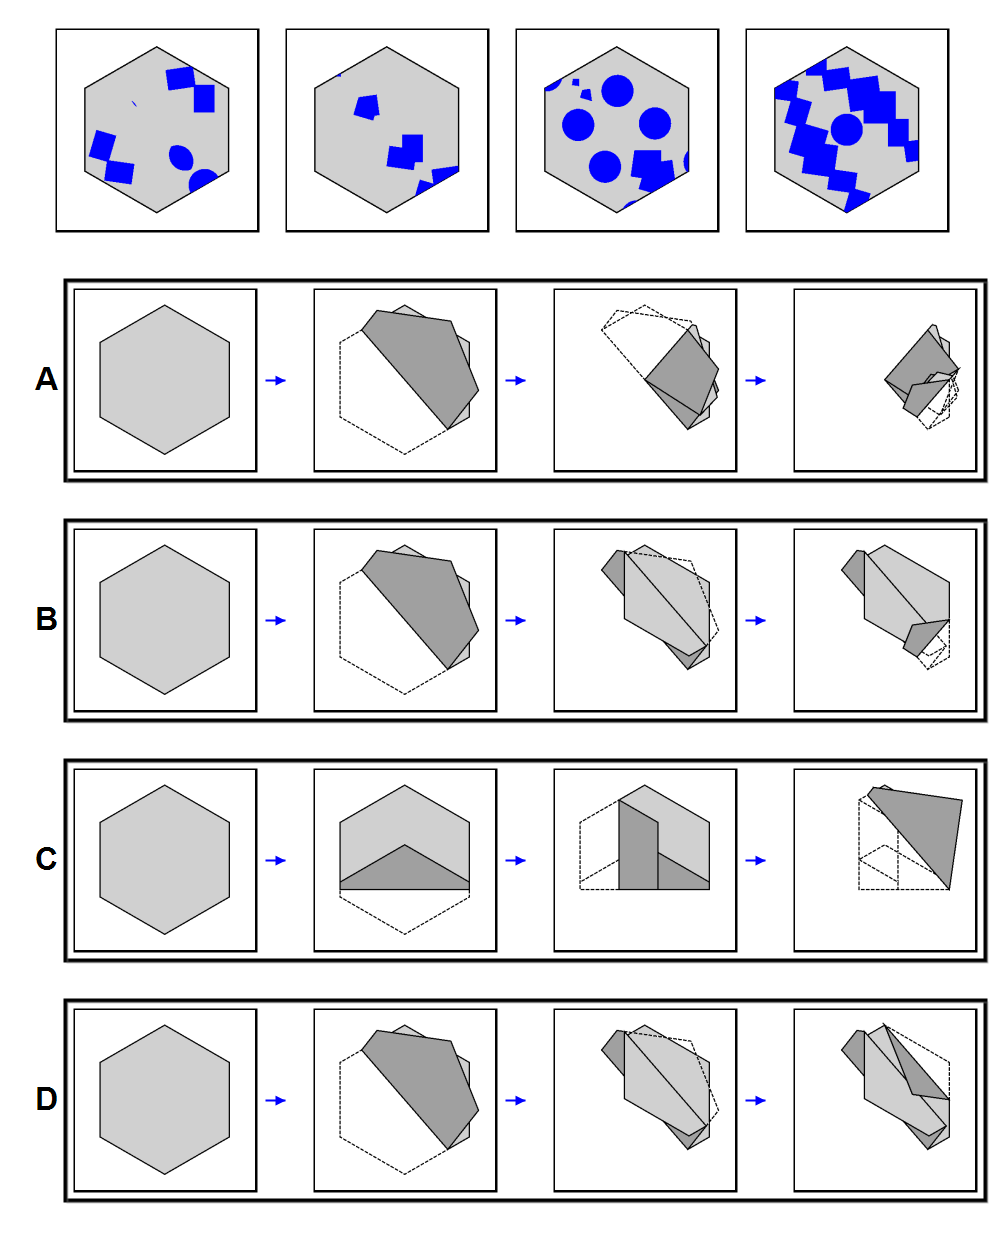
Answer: A